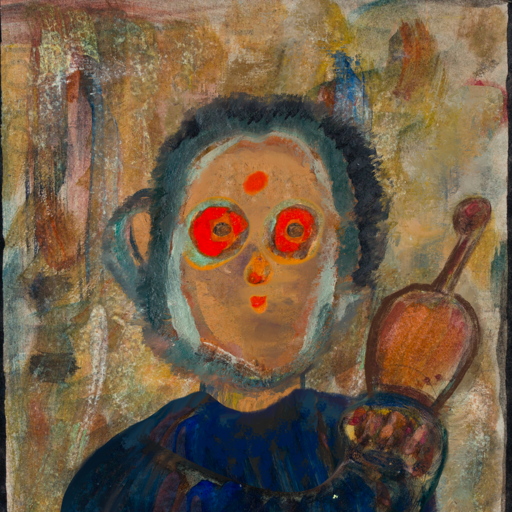
Background: Pipe, Head And Neck Front: In_The_Sun, Face Front: Sisters, Bust: Pipe, Hair Front: Boggyland, Head Accessory: Blank, Second Necklace: Blank, Necklace: Blank, Baby: Blank